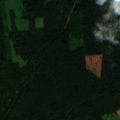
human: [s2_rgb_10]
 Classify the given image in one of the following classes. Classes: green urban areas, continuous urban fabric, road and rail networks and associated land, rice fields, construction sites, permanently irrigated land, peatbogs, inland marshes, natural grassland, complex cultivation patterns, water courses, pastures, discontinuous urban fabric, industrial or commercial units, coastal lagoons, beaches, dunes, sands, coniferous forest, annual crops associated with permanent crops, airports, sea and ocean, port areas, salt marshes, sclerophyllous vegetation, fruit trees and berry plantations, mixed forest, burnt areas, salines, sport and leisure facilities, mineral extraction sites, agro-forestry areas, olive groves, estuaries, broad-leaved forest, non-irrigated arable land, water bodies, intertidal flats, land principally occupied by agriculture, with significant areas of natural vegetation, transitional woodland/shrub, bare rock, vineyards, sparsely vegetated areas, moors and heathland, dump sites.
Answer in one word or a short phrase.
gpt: coniferous forest, mixed forest, transitional woodland/shrub